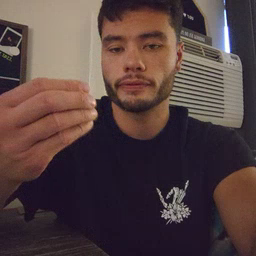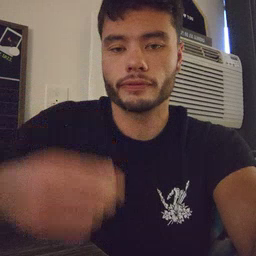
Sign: wolf